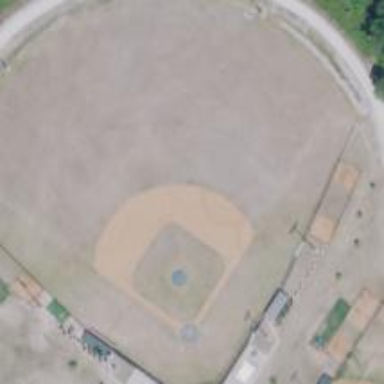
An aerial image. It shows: Grass pitch used for baseball.